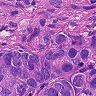
Metastatic tissue present: yes